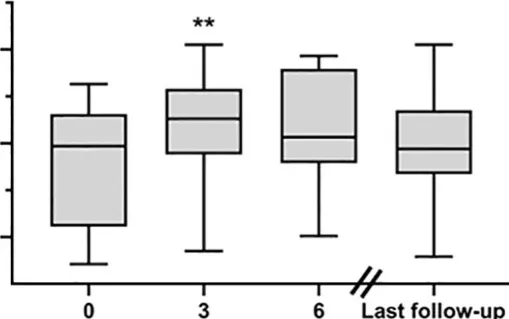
Platelet count. *p <0.05, **p < 0.01.
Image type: pathology (masson_trichrome)